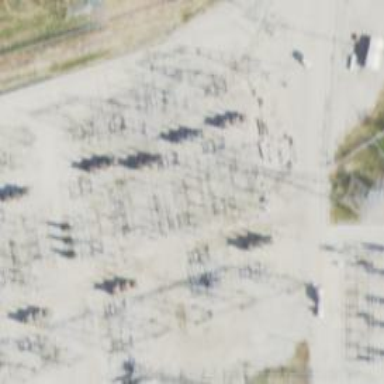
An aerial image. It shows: Switch used for power control.